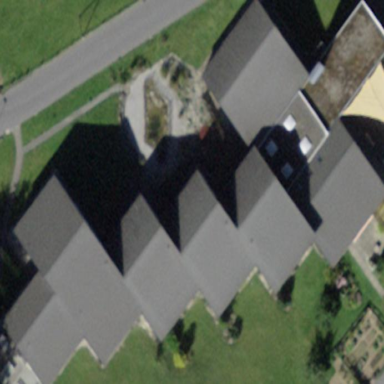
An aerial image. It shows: School building.